Question: : <URL>
I won't put the script on this page as it is very extensive and will take up too much space. Please visit the JSFiddle link I posted above.
Only will add the CSS code:
'''
.displayresult {
display: none;
}
#fname, #lname, #splabel, #addlabel, #pnlabel {
border-width: 4px;
border-bottom-style: double;
}
#first, #last, #specialty, #address, #phone {
border-width: 4px;
border-bottom-style: double;
}
'''
What It is currently doing is, for the result that is being displayed, it's adding all the result into one TD which is causing me to run into some issues.
- -
So how do I either edit the JS code and/or the CSS code to have the following result:

As you can see the every result has the double bottom border and also, alternate TD BG is gray.
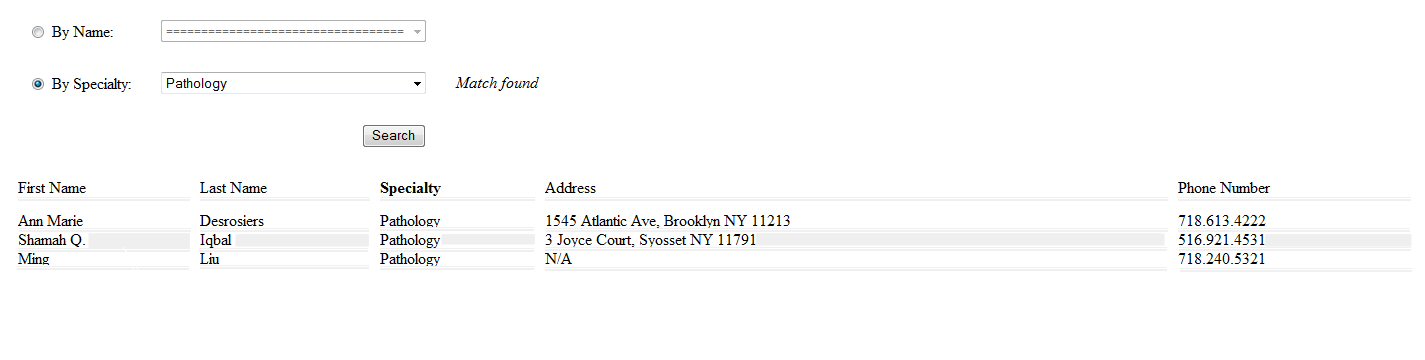
Answer: I've changed your code and remove some part of it that related to the radiobox and jumpbox selection, to make the code clear. So, you can add that parts to your code by yourself later.
Here is your working code: <URL>
Here is your structure change:
'''
var recs ='';
if ($('.dSpecialty').is(':enabled')) {
for (test = 0; test <= phyList.length - 1; test++) {
i = phyList[test].specialty; //get all specialty in the array
for (var iVar = 0; iVar < i.length; iVar++) {
if (i[iVar] == dSpecialtyVal) { //$(".dSpecialty").find('option:selected').attr('id')) { //if what's in the phyList array matches selection
recs += "<tr><td>";
recs += phyList[test].firstName + "</td><td>";
recs += phyList[test].lastName + "</td><td>";
recs += phyList[test].specialty + "</td><td>";
recs += phyList[test].address + "</td><td>";
recs += phyList[test].phone + "</td>";
recs += '</r>';
$('.displayresult tbody').html(recs);
document.getElementById('errorsp').innerHTML = "<i>Match found</i>";
}
}
if (i == dSpecialtyVal)
{
recs += "<tr><td>";
recs += phyList[test].firstName + "</td><td>";
recs += phyList[test].lastName + "</td><td>";
recs += phyList[test].specialty + "</td><td>";
recs += phyList[test].address + "</td><td>";
recs += phyList[test].phone + "</td>";
recs += '</r>';
$('.displayresult tbody').html(recs);
document.getElementById('errorsp').innerHTML = "<i>Match found</i>";
}
$("#splabel").css('font-weight', 'bold');
$("#fname").css('font-weight', 'normal');
$("#lname").css('font-weight', 'normal');
}
}
'''
and add this line to give 'background-color' to odd 'tr's (better to see changes in jsFiddle):
'''
$('.displayresult tbody tr:odd').css('background-color','#EEE');
'''